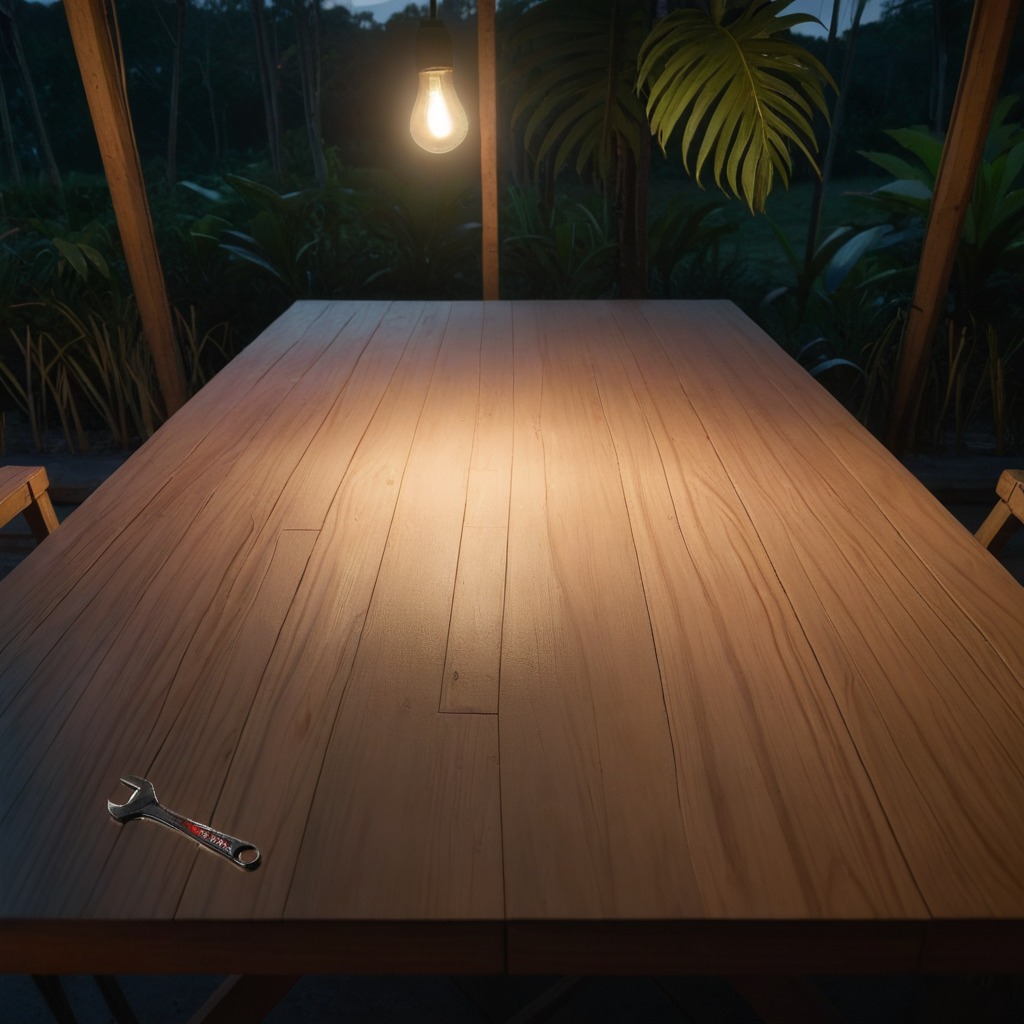
An wrench is lying on a wooden table inside a jungle field workshop tent at night.